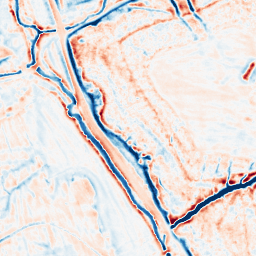
Category: edge_preserving
Decomposition family: bilateral
Decomposition parameters: d: 15
sigma_color: 150
sigma_space: 75
Upsampling method: linear_exact
Upsampling parameters: scale: 2
Upsampling scale: 2